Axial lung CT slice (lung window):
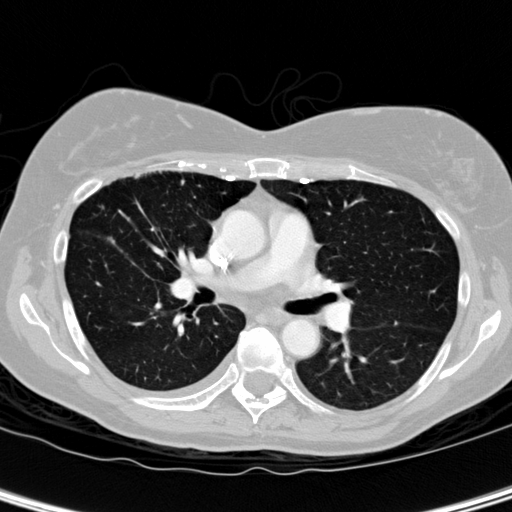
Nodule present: no